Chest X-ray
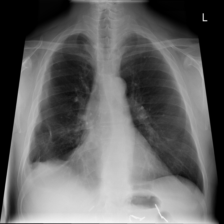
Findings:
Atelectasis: negative
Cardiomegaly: negative
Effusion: negative
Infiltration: negative
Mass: negative
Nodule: negative
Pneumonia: positive
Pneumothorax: negative
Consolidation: negative
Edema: negative
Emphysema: negative
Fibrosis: negative
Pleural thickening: positive
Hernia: negative